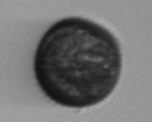
Label: Margalefidinium